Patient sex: F
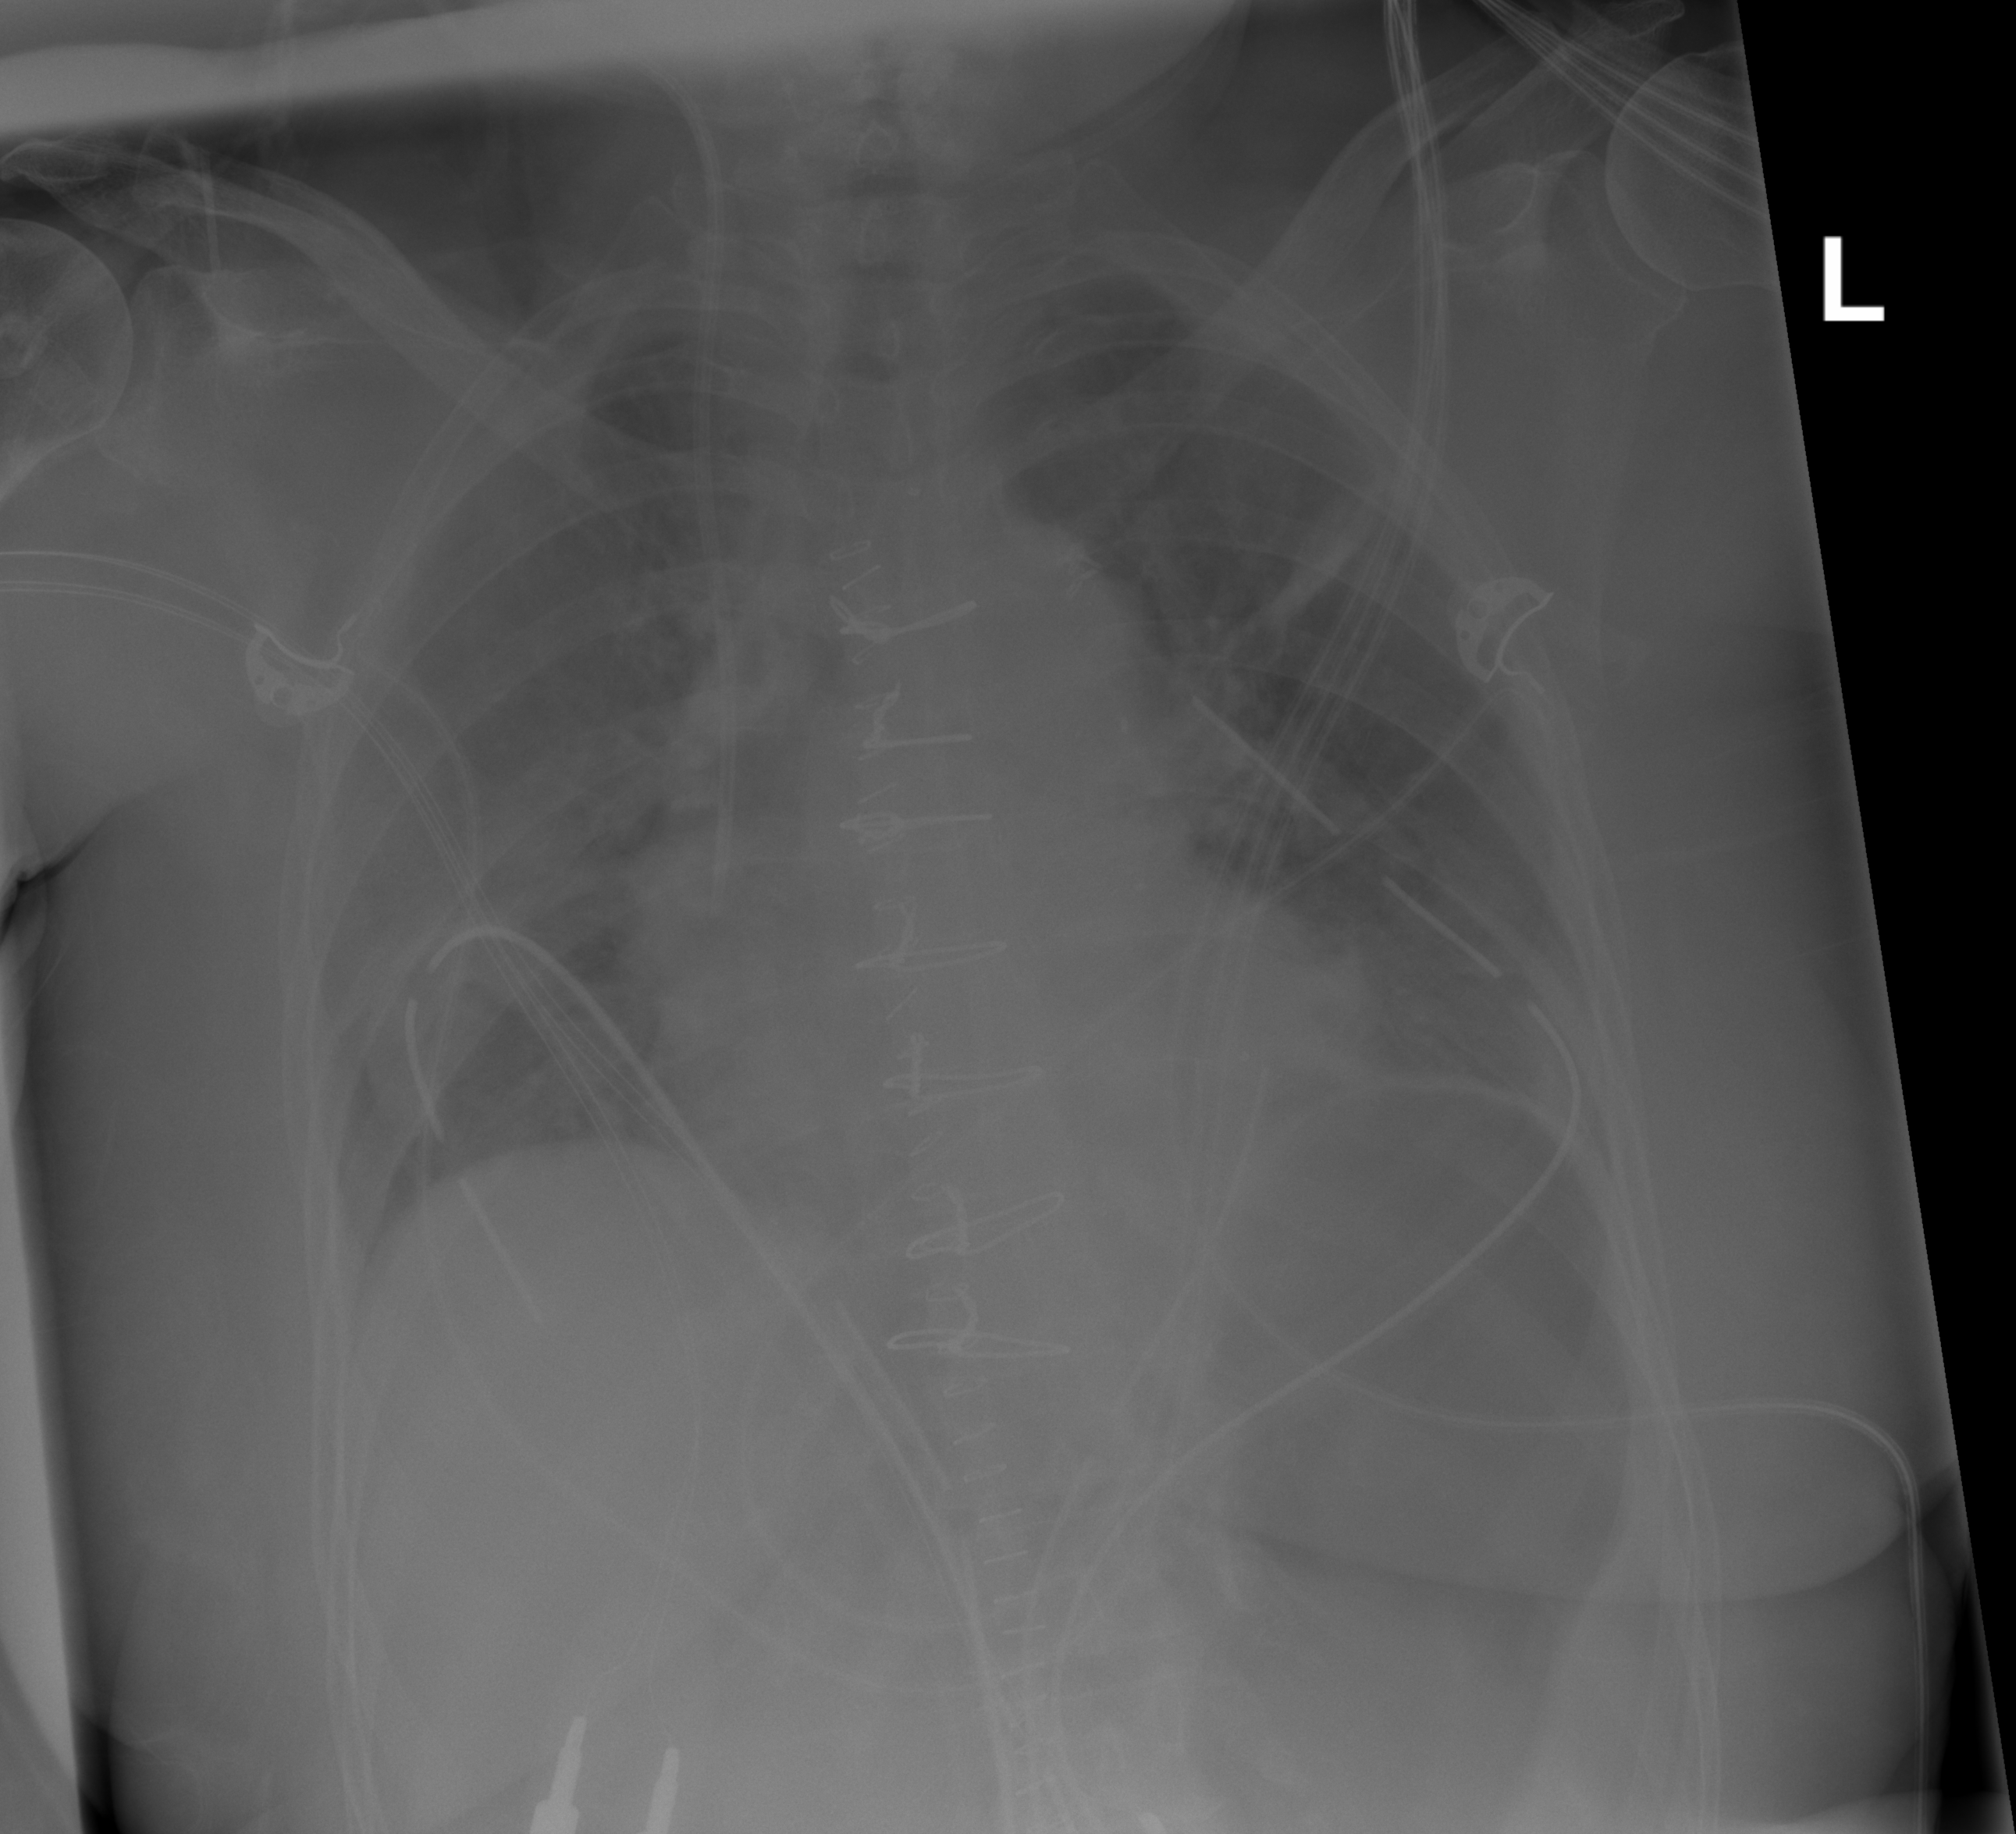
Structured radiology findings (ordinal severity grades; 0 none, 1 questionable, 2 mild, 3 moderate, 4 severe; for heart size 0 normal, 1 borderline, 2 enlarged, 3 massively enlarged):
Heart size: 0
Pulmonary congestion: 2
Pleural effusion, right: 0
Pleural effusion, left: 0
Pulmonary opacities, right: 0
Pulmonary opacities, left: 0
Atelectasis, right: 2
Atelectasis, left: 2